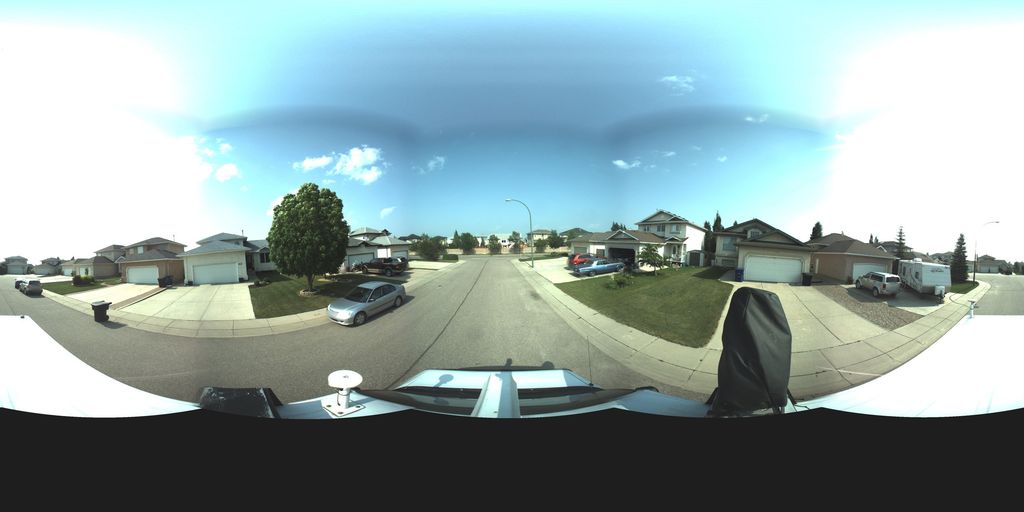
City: saskatoon